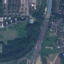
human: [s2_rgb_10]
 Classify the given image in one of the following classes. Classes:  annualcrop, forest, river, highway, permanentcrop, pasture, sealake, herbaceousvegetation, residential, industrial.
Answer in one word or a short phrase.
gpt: Highway